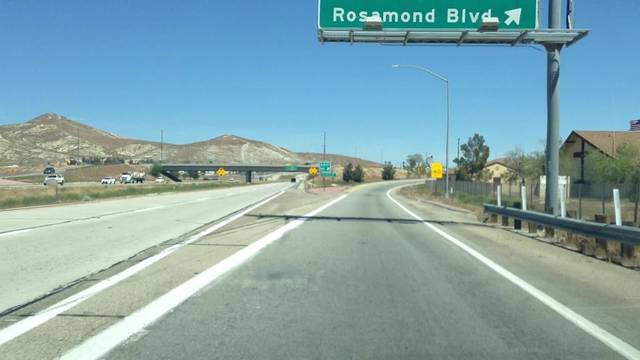
Region: United States
Coordinates: 34.862, -118.172